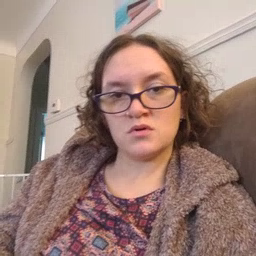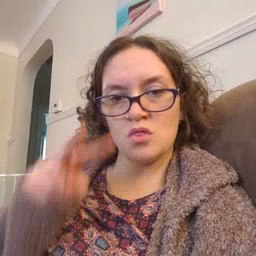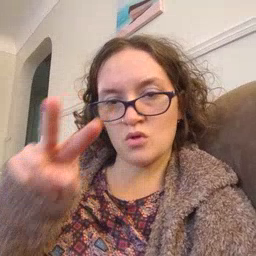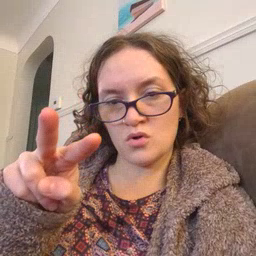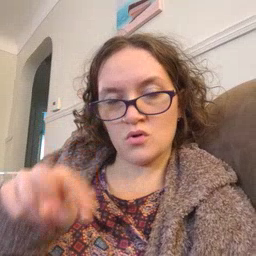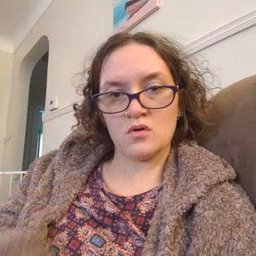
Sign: look